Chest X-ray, AP view. Patient: 49 years old, sex M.
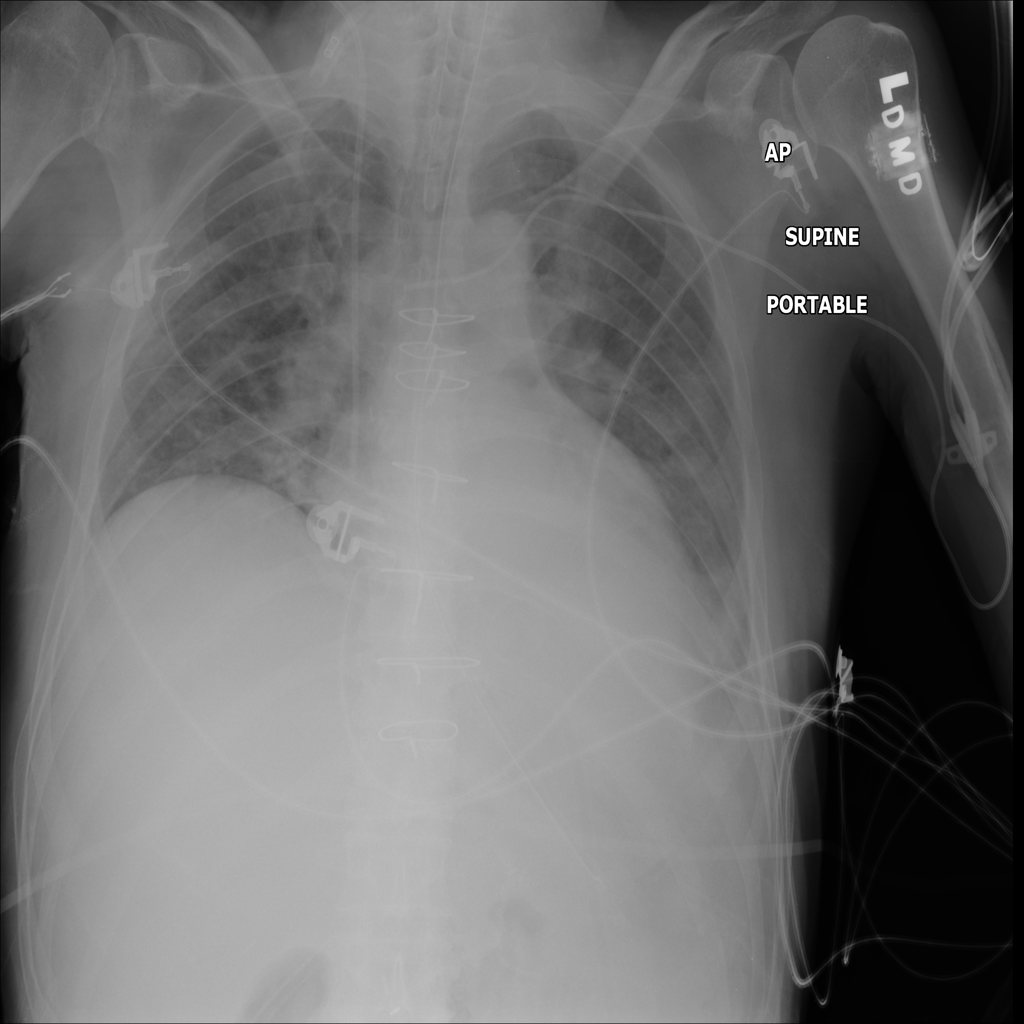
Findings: Effusion